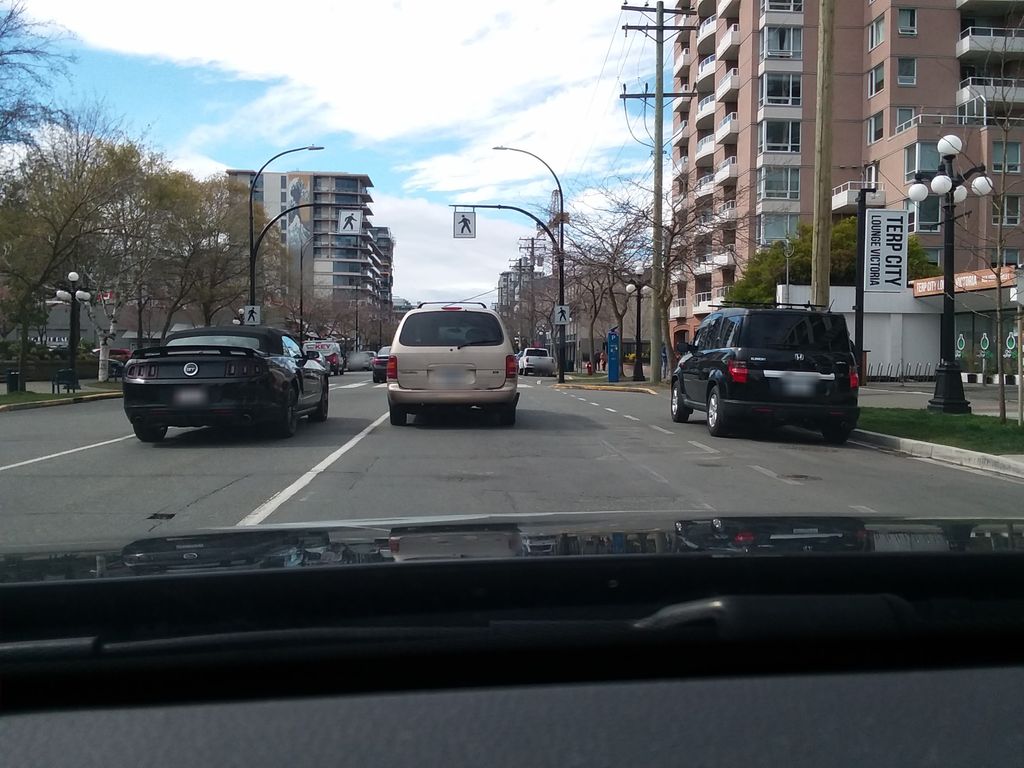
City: victoria